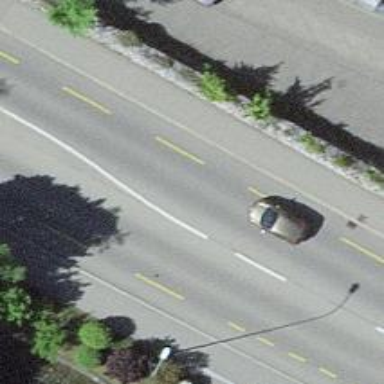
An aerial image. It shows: Primary highway with asphalt surface and designated lane for cyclists.